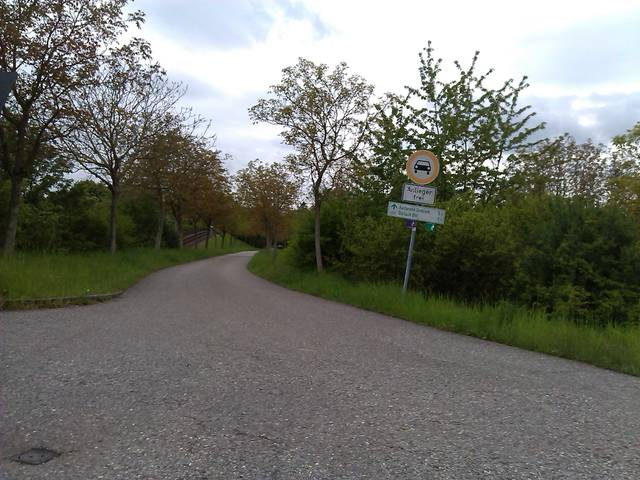
Region: Germany
Coordinates: 49.008, 8.478